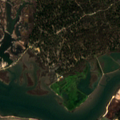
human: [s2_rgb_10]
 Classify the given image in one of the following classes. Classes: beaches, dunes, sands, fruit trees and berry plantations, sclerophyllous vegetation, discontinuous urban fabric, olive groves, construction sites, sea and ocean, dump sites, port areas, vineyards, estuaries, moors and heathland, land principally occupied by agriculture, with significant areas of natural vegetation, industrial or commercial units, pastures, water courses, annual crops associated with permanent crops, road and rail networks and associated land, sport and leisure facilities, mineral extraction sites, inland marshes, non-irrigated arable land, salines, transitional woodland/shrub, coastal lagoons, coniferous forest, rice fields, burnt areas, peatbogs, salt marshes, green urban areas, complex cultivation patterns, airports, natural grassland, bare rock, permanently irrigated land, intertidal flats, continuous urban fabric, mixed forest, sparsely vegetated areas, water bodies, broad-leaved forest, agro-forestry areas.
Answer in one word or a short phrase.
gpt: rice fields, broad-leaved forest, mixed forest, salt marshes, salines, intertidal flats, estuaries